Question: On Windows 7 (sadly, not my choice), Vagrant 1.7.2 here.
Installed Vagrant, created a 'C:agrant' dir and dropped into it. Ran 'vagrant init' and then modified my 'Vagrantfile' to look like:
'''
# -*- mode: ruby -*-
# vi: set ft=ruby :
Vagrant.configure(2) do |config|
config.vm.box = "hashicorp/precise32"
end
'''
Then ran 'vagrant up' and got a ton of "" messages. But then when I open my Oracle VM VirtualBox manager, I see that there is a new VM created an running:

So according to the command line output, the box failed to be spawned for some auth-related issues, but then according to VirtualBox, it is alive and well.
My questions (all too similarly related to bog SO with lots of teeny, tiny separate questions):
1. Amidoinitrite? Are these auth failure messages typical of a vagrant up? If not, what is going on here?
2. How can I tell if my box is actually up/alive/healthy?
3. When I try to SSH into it with ssh -p 2222 vagrant@127.0.0.1 I am still prompted for an SSH password. This is in contradiction to what the Vagrant console output says, which indicates Vagrant should have already added my SSH private key to my local SSH config. What is going on here and what's the fix?
4. If my machine is running properly, how do I shut it down when I'm done? Via Vagrant command, or do I have to go into VirtualBox and manually click the button to power off the VM?
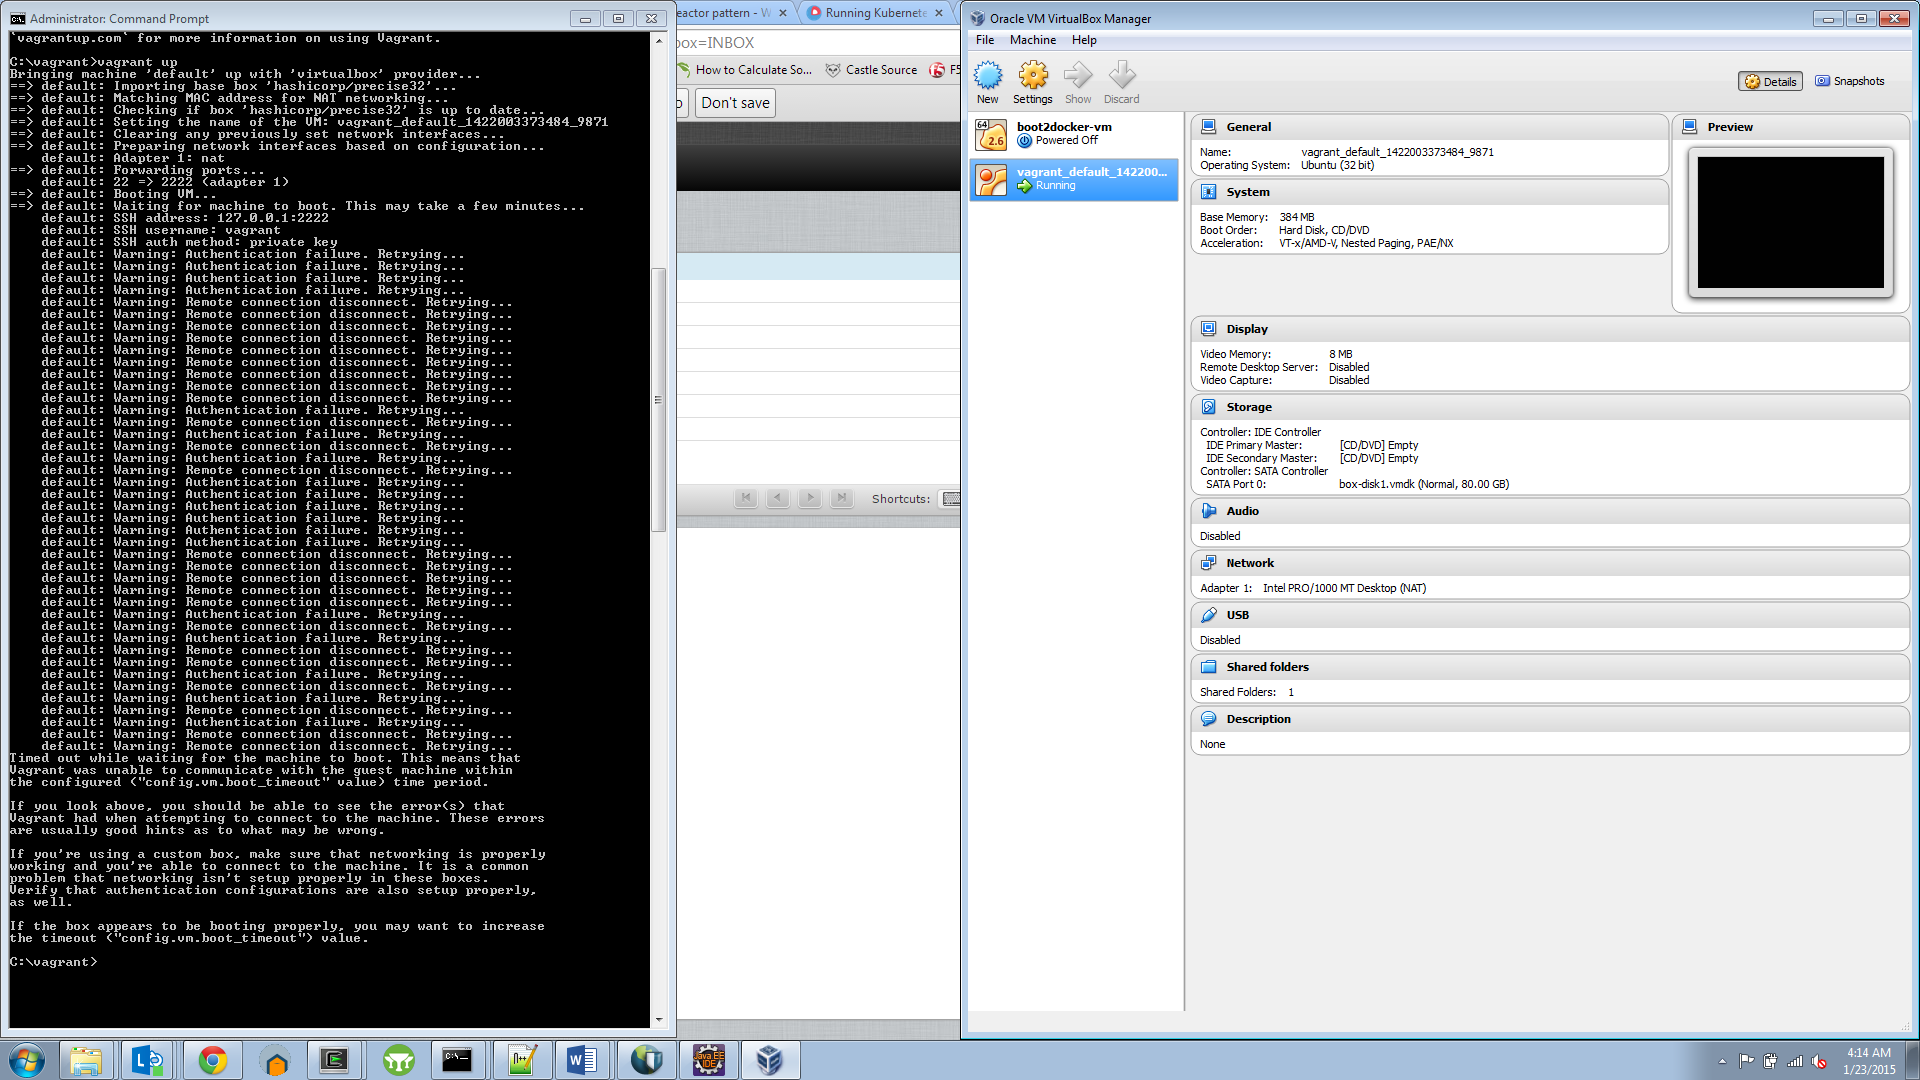
Answer: Can't believe the Vagrant community didn't hop on this one:
1. Yes I did it right, but Windows/Cygwin makes things weird and takes some hacking (see below).
2. Yes if it is showing as 'Running' in VirtualBox, its running.
3. vagrant ssh. I am then queried to enter a passphrase for a key called C:/Users/myuser/.vagrant.d/insecure_private_key, to which I just hit the Enter button (so that it is blank). I am then specified for the vagrant@127.0.0.1's SSH password, and I enter vagrant. Now I'm in. Wow that was painful to figure out.
4. Once SSHed in, exit will allow you to exit the Vagrant box and return to your command line/shell. Then vagrant halt to stop the machine. You may be prompted for the vagrant password for permission to shut the machine down gracefully.
Drop Windows support altogether and force your users to use Linux or Mac (which is Linux with hipster nonsense thrown in). If my boss knew I couldn't use Vagrant from a Windows machine he'd happily approve a Mac purchase order for me ;-).